Question: How can I create a number of (say 56) labels within a widget in a loop?
Say I have a list called column:
'''
column = ['a','b','c','d',.......'y','z']
'''
What I did is:
'''
class ApplicationWindow_1(QWidget):
def __init__(self,parent = None):
super(ApplicationWindow_1,self).__init__(parent)
self.resize(400,900)
for i in range(len(column)):
column_name = str(column[i]) + '_label_name'
self.column_name = QLabel(column[i],self)
self.column_name.resize(120,30)
self.column_name.move(30,100+(i-1)*20)
infor_name = str(column[i]) + '_label_infor'
self.infor_name = QLabel(self)
self.infor_name.resize(120,30)
self.infor_name.move(230,100+(i-1)*20)
'''
For each element in the list, there would be a corresponding blank QLabel. All blank Qlabes would be updated simultaneously by clicking the check button using the setText function.
brief view of the UI

I know this method is not right as I am not supposed to use the string as variable names, and I am having a problem updating infor_labels(the blank labels) since I can't actually call them.
Can anyone please kindly provide suggestions? Additional explanation or information will be given if the above description confuses.
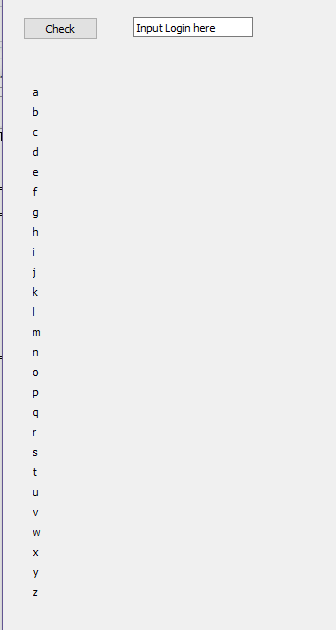
Answer: You can use 'setattr()' to create variables dynamically using a string as shown below:
'''
from PyQt4 import QtCore, QtGui
class ApplicationWindow_1(QtGui.QWidget):
def __init__(self,parent = None):
super(ApplicationWindow_1,self).__init__(parent)
flay = QtGui.QFormLayout(self)
texts = ["name", "address", "phone"]
for text in texts:
label_1 = QtGui.QLabel(text+": ")
label_1.setFixedSize(120, 30)
label_2 = QtGui.QLabel()
label_2.setFixedSize(120, 30)
flay.addRow(label_1, label_2)
# An attribute of the class is created with setattr()
setattr(self, "{}_infor_label".format(text), label_2)
# use
self.name_infor_label.setText("some name")
self.address_infor_label.setText("some address")
self.phone_infor_label.setText("some phone")
if __name__ == "__main__":
import sys
app = QtGui.QApplication(sys.argv)
w = ApplicationWindow_1()
w.show()
sys.exit(app.exec_())
'''